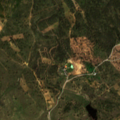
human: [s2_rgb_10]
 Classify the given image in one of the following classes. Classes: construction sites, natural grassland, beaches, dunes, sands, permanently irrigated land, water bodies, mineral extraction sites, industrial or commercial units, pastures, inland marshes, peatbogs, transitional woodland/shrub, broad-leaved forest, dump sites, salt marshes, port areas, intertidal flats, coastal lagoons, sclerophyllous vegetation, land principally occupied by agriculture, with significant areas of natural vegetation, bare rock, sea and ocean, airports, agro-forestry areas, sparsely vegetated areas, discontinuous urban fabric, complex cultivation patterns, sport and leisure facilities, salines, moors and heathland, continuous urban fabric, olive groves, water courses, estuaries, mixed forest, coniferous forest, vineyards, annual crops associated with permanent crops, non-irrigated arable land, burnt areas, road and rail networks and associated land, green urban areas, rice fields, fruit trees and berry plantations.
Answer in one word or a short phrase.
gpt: land principally occupied by agriculture, with significant areas of natural vegetation, agro-forestry areas, transitional woodland/shrub